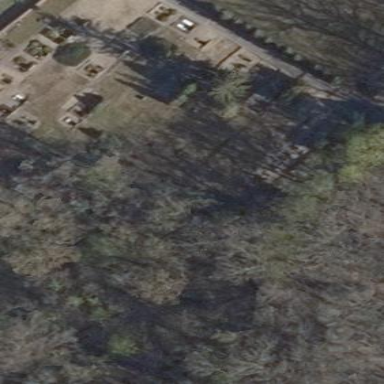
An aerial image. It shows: Cemetery.